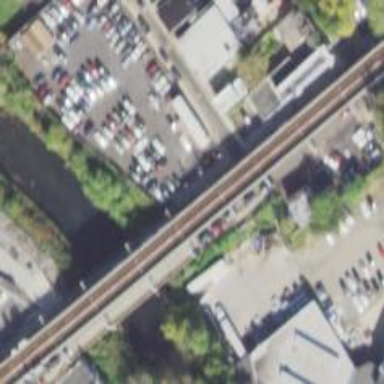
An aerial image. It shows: Bridge with electrified rail.